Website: crate-barrel
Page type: account-selection
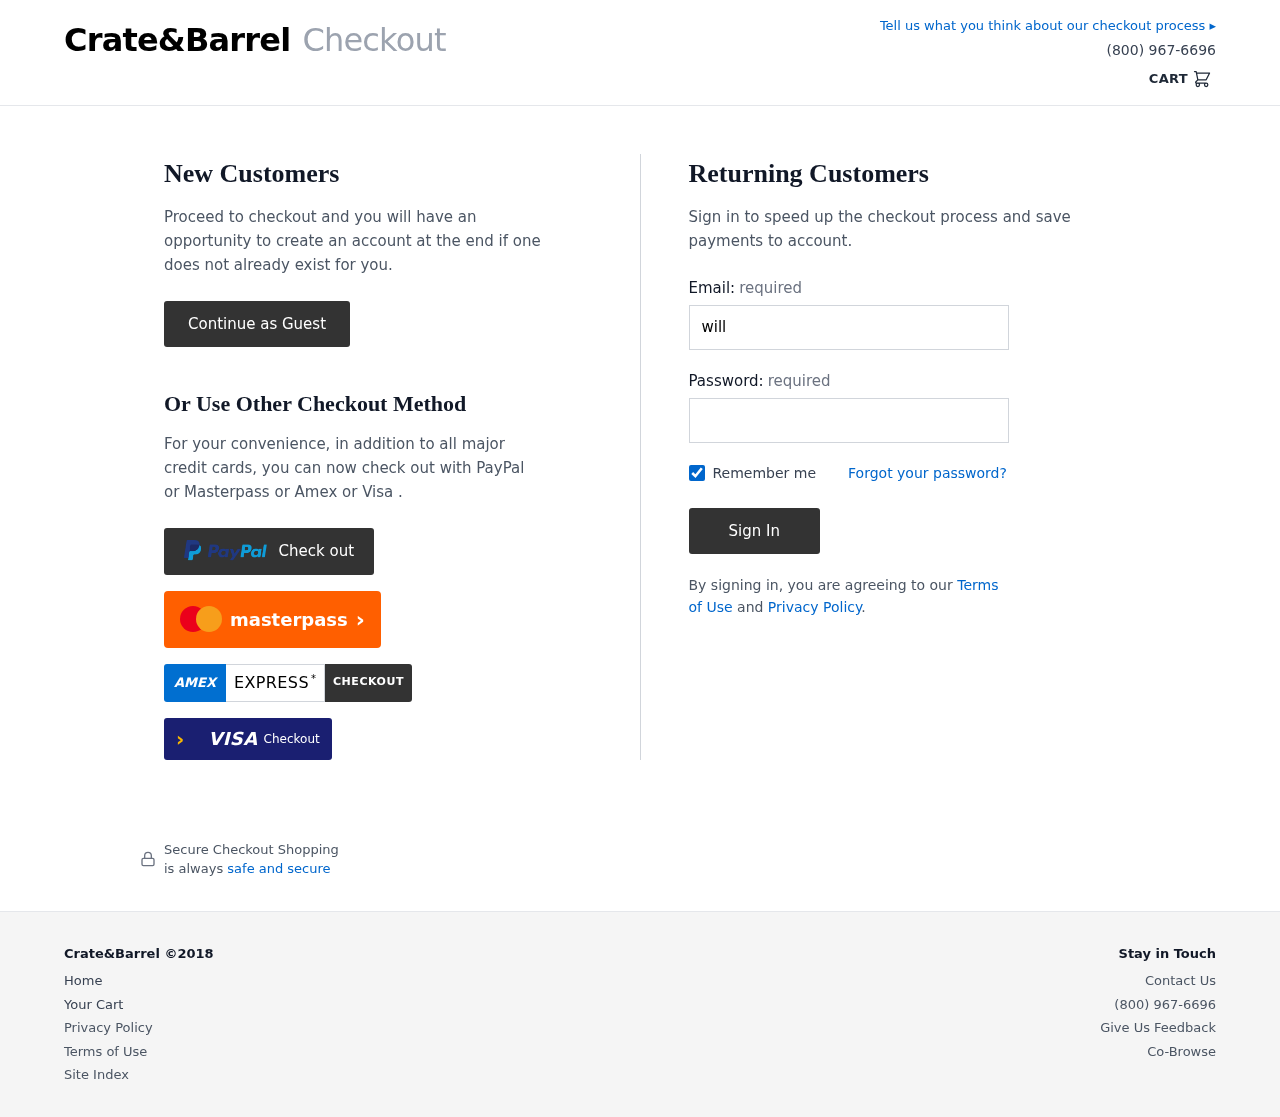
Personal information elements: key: PII_LOGIN_USERNAME
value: william3464